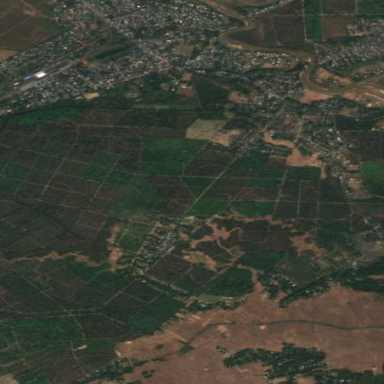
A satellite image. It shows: Orchard filled with tea plants.